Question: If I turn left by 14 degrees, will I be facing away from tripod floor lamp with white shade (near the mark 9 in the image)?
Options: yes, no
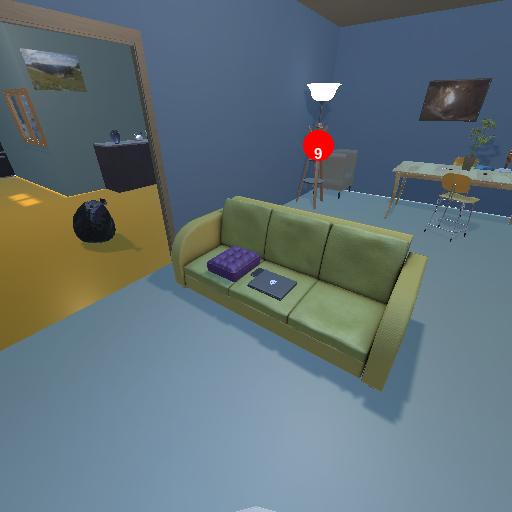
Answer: yes